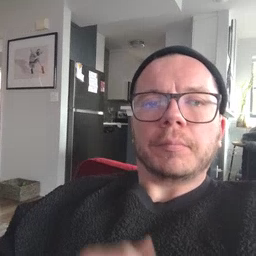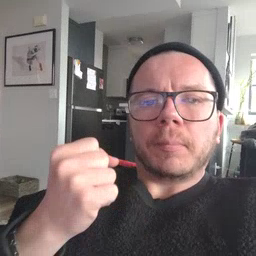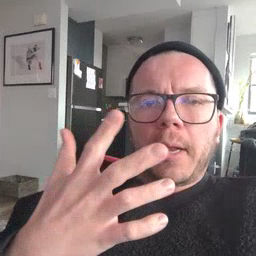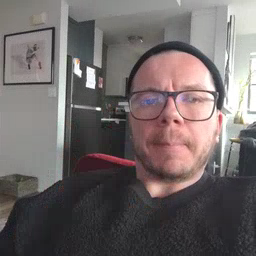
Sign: many